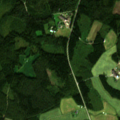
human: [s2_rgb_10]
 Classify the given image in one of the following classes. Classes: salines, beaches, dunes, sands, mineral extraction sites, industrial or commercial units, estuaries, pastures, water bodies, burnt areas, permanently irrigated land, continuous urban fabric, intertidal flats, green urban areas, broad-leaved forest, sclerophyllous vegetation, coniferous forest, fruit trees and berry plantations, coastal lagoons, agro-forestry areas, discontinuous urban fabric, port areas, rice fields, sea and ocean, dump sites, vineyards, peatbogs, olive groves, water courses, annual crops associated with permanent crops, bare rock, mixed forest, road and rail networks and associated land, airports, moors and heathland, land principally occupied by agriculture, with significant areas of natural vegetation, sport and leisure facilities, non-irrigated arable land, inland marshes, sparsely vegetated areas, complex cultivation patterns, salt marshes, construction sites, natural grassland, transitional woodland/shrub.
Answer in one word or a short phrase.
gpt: non-irrigated arable land, mixed forest, transitional woodland/shrub